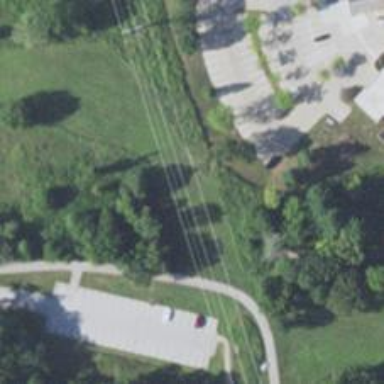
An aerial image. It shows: Disc golf hole.